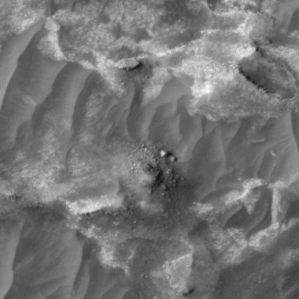
Label: non_frost